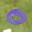
Label: 0